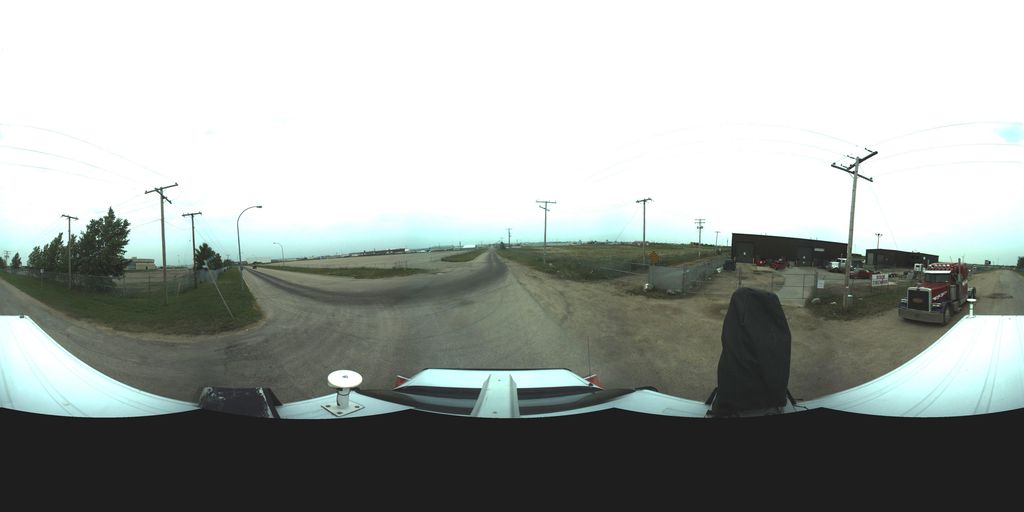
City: saskatoon